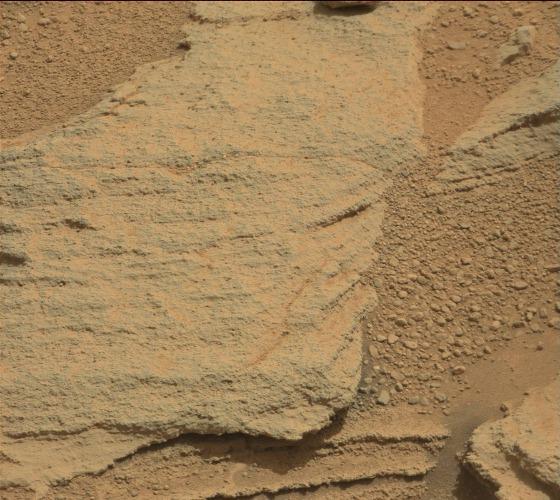
Terrain classes present: Bedrock, Gravel / Sand / Soil, Rock, Shadow